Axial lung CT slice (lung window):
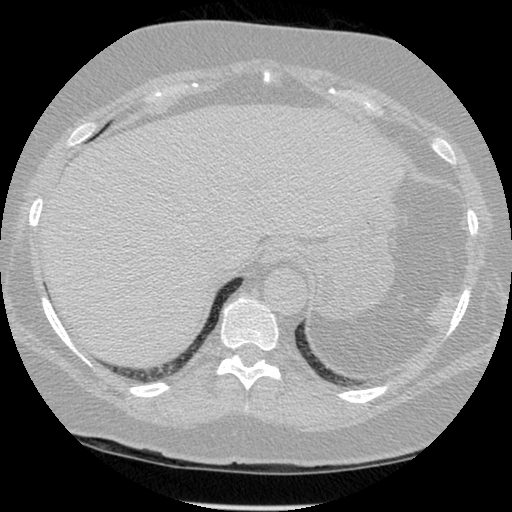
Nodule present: no